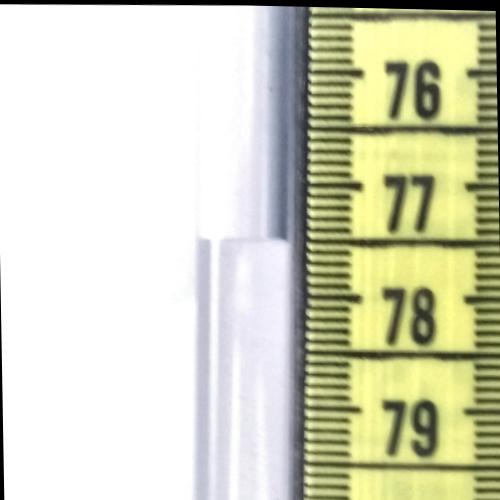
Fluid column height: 77.5 cm